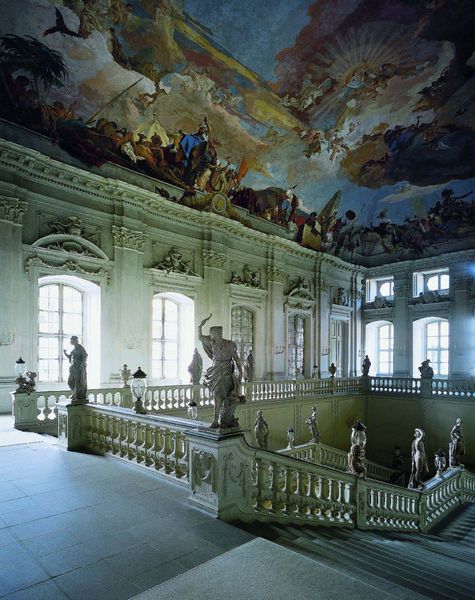
Titel: Residenz Würzburg
Künstler: Balthasar Neumann
Standort: Würzburg, Residenz (EU - D - B)
Schlagwörter: blau, schatten, weiß, fenster, licht, marmor, raum, zimmer, gebäude, haus, schloss, malerei, barock, innenraum, decke, engel, skulptur, statue, figuren, treppe, verzierung, stuck, stufen, plastik, balustrade, skulpturen, treppenhaus, deckengemälde, fresko, statuetten, deckenmalerei, treppenaufgang, würzburg, baluster, stiegen, baukunst, stiege, balthasar, neumann, schattem